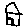
Label: house